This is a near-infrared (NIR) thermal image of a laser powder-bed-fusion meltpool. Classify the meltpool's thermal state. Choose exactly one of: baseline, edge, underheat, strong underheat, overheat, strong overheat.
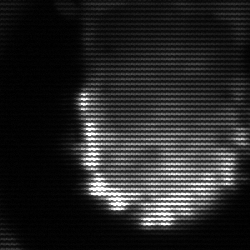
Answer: baseline